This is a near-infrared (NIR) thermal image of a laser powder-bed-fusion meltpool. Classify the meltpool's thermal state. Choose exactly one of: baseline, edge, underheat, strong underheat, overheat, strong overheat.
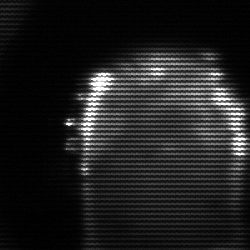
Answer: baseline